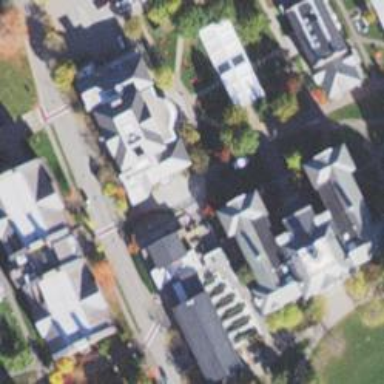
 gray asphalt shingle roof and red walls."